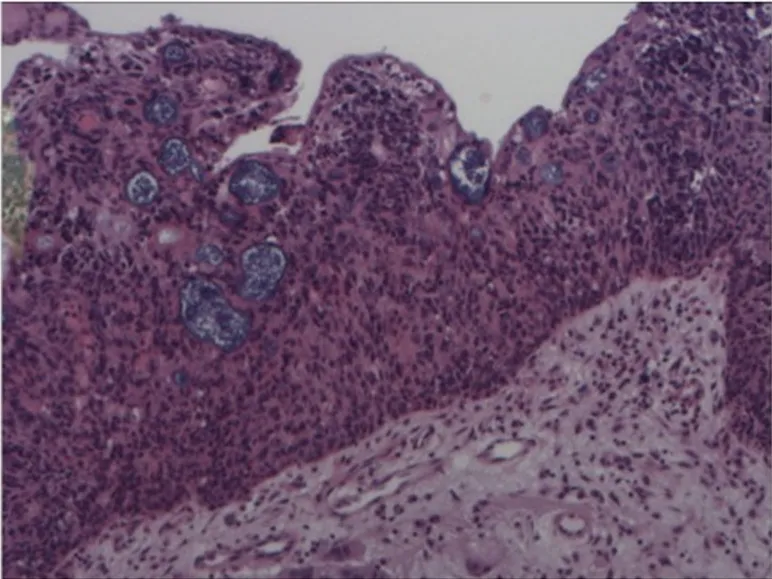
Hematoxylin and eosin stain - high power of sinonasal inverted papilloma with infiltration of epithelium by atypical cells (esthesioneuroblastoma).
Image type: pathology (h&e)